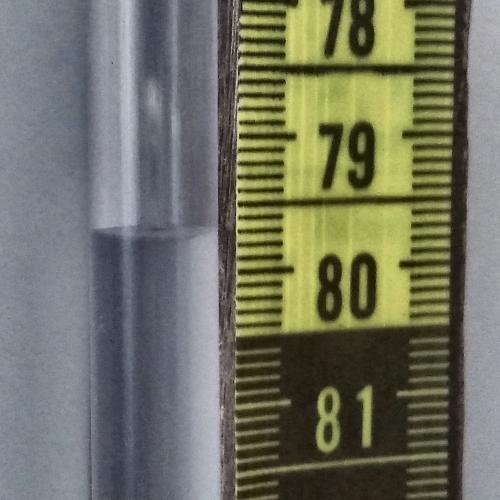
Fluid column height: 79.7 cm